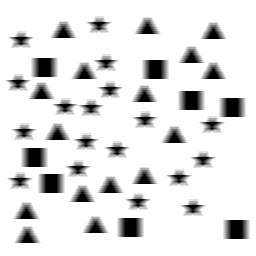
Squares: 8
Triangles: 16
Stars: 18
Total shapes: 42